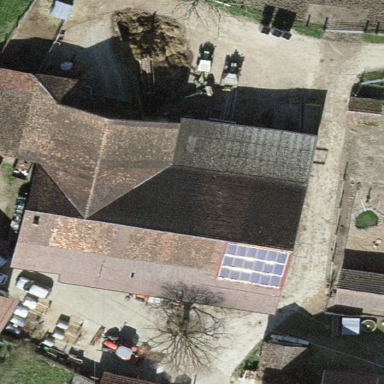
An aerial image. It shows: Farm building.